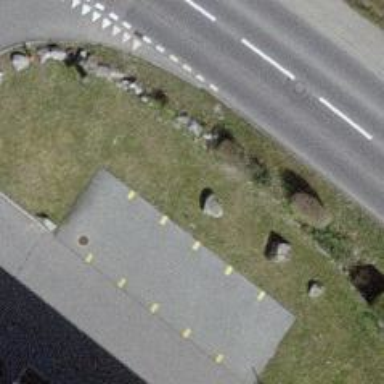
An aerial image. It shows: Street-side parking area.